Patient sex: M
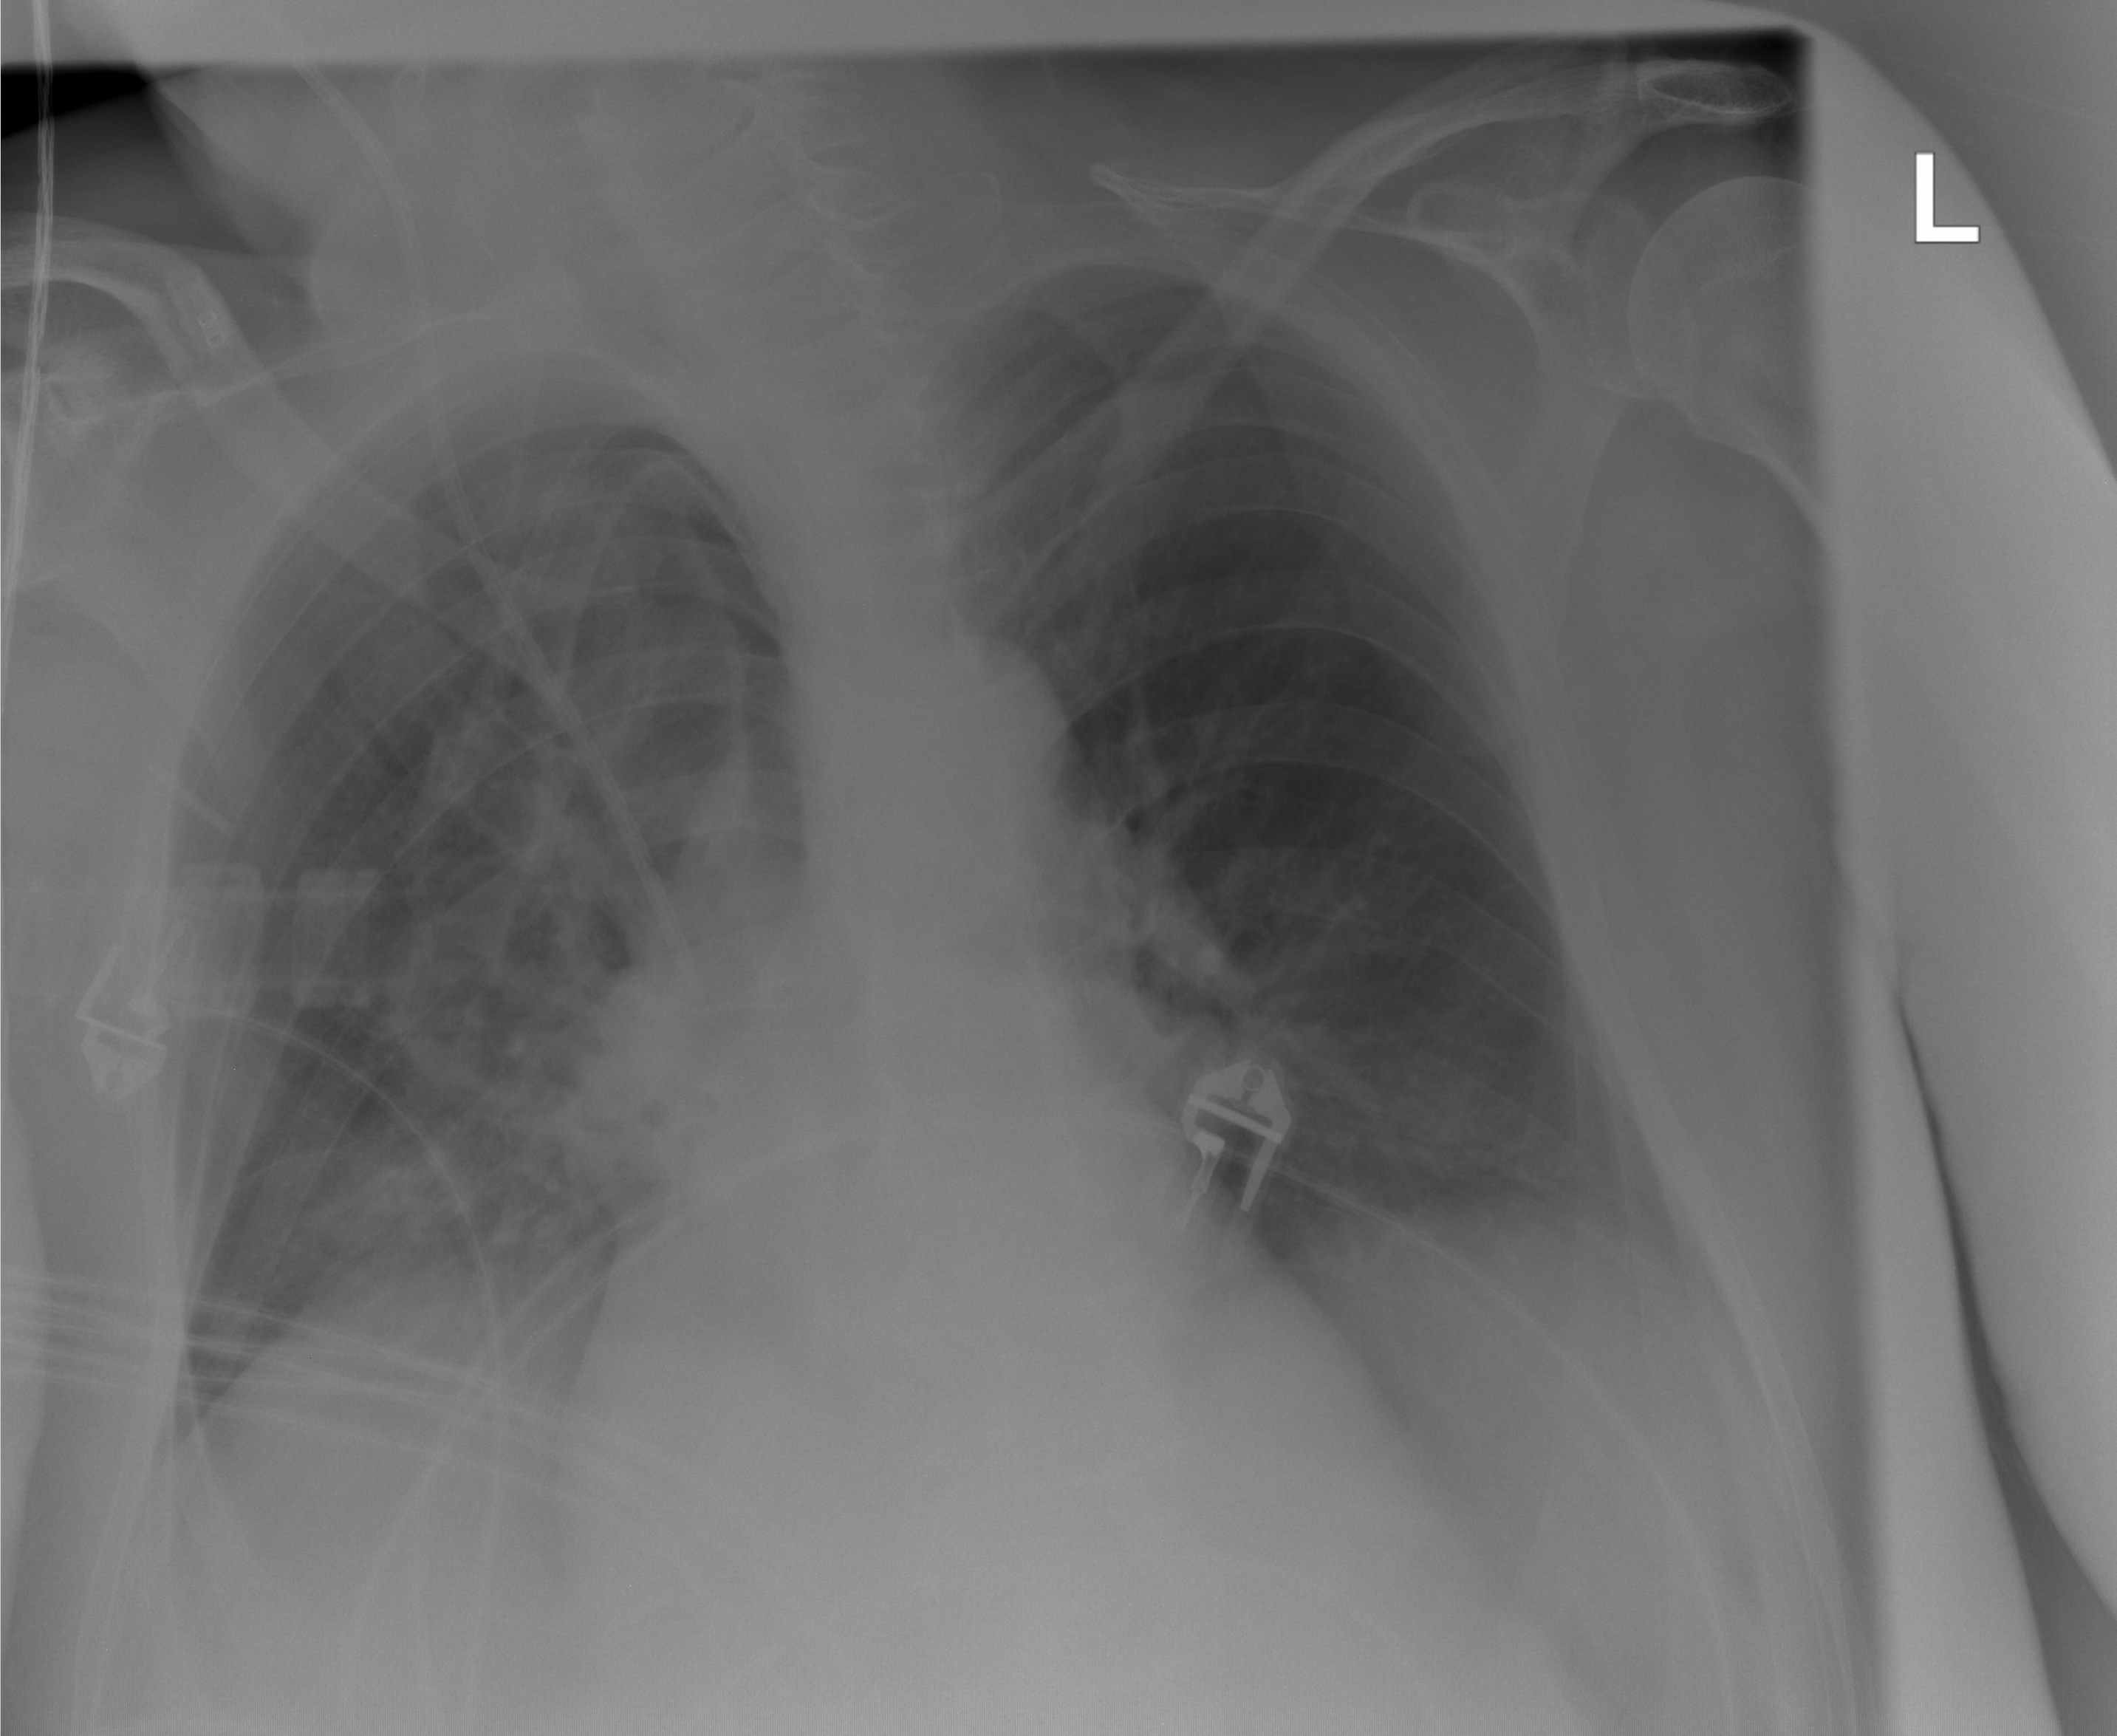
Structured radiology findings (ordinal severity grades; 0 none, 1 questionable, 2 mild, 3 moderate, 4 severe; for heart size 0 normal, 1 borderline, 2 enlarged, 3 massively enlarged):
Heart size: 2
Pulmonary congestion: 0
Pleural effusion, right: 0
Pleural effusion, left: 0
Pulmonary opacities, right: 3
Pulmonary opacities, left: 0
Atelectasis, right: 2
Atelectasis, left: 0